Question: In Azure Data Factory under the Settings options of "Networking", we have to disable the "Public Network Access", under the "Network access" option.
If the public network access is "Enabled" then it is Open to Internet, which states that - "All Networks, including Internet can access Data Factory".
And this is more threat of exposing the Data Factory to internet. For which we need a power-shell/AZ CLI command which will help us to disable the 'Public Network Access".

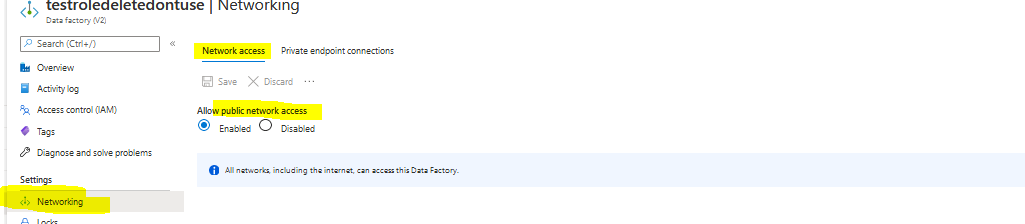
Answer: You could set it with 'properties.publicNetworkAccess', please see the code bellow:
'''
Connect-AzAccount
$a= Get-AzResource -ResourceType Microsoft.DataFactory/factories -ResourceGroupName ChinaCXPTeam-Resources -ResourceName dfleon
$a.Properties.publicNetworkAccess = "Disabled"
$a | Set-AzResource -Force
'''
Here are the module versions I use:
<URL>
Update:
This command also works well:
'''
$a = Get-AzResource -ResourceType Microsoft.DataFactory/factories -ResourceGroupName "<resource-group-name>" -ResourceName "<datafactory-name>"
$a.Properties | Add-Member -MemberType NoteProperty -Name "publicNetworkAccess" -Value "Disabled" -Force
$a | Set-AzResource -Force
'''